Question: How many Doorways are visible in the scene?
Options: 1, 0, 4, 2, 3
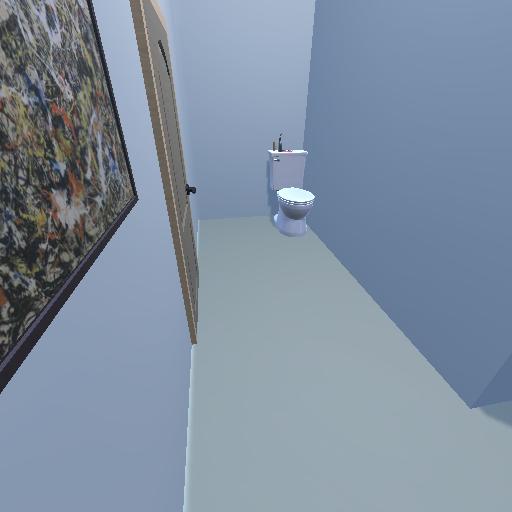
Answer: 1